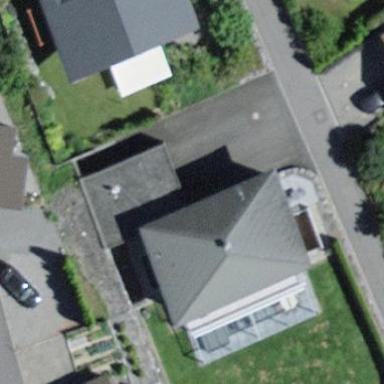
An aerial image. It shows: Residential building.